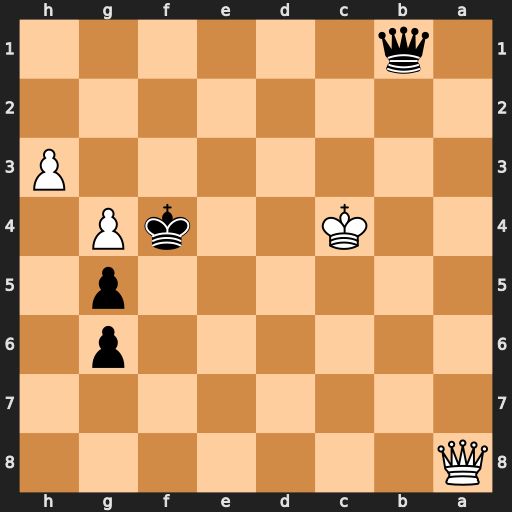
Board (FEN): Q7/8/6p1/6p1/2K2kP1/7P/8/1q6
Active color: b
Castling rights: -
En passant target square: -
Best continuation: Qe4+ Qxe4+ Kxe4